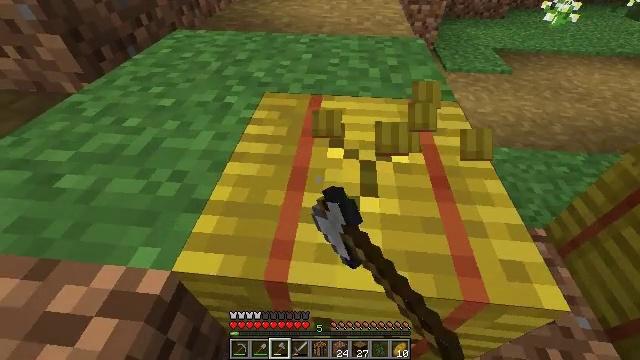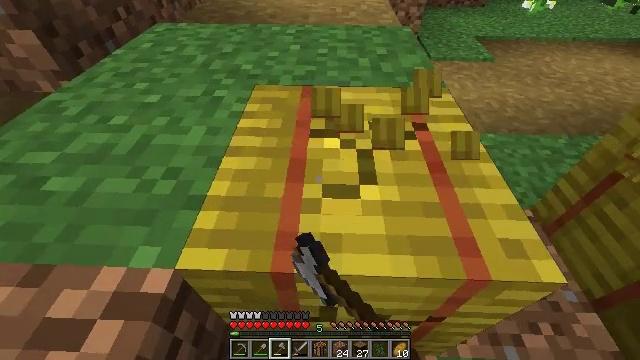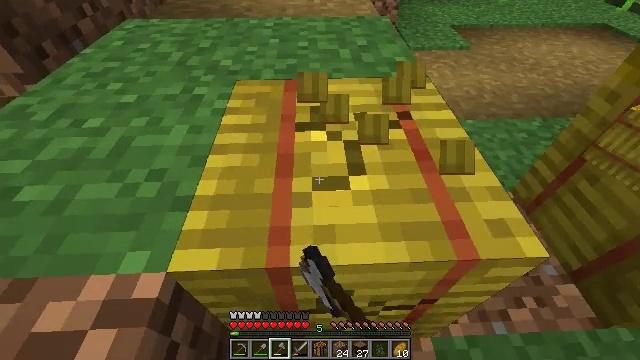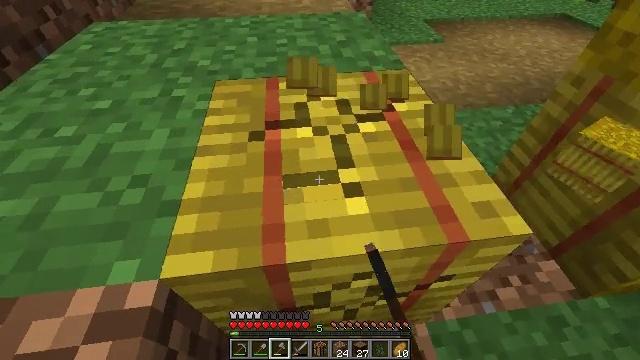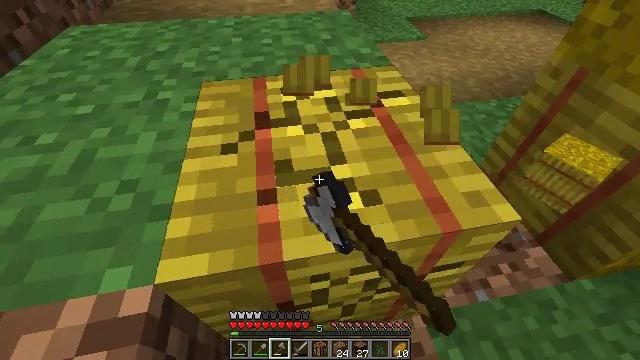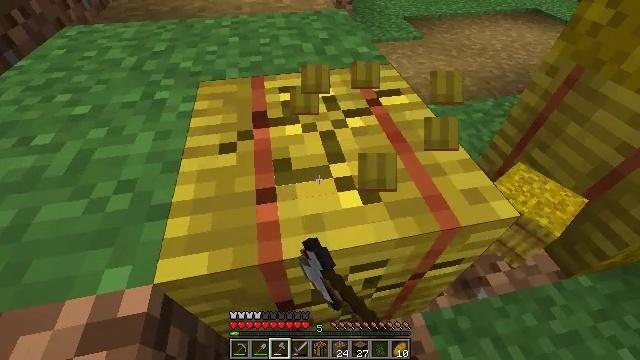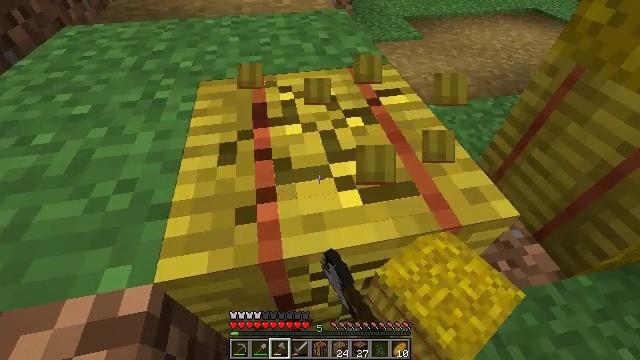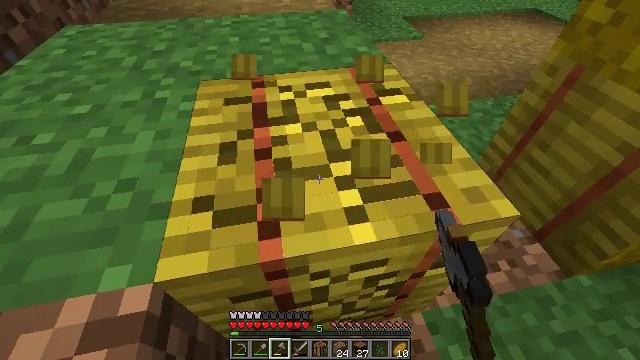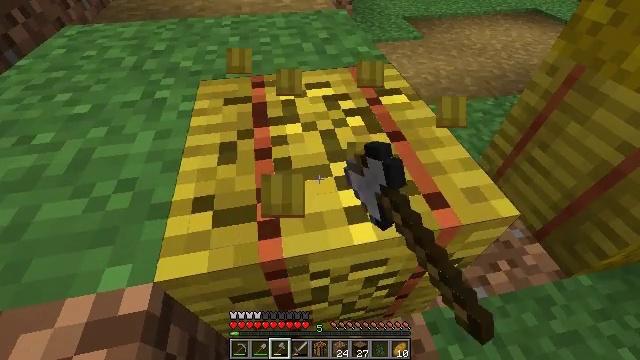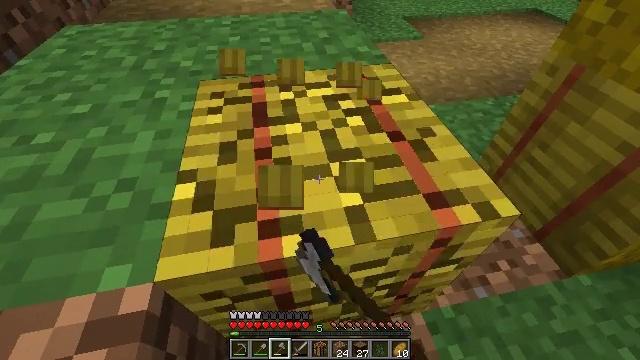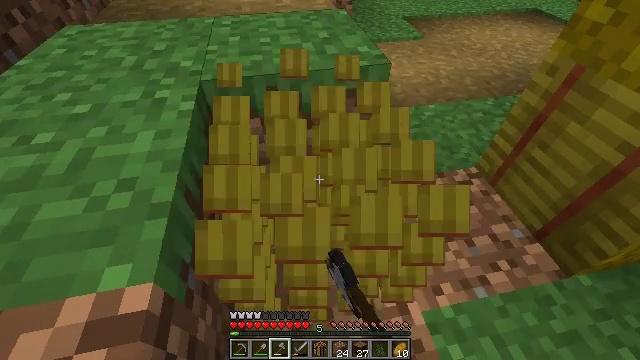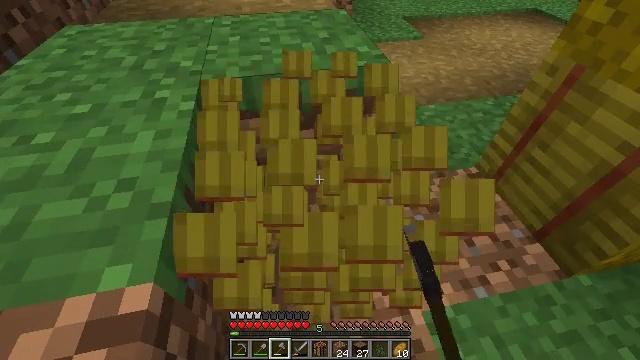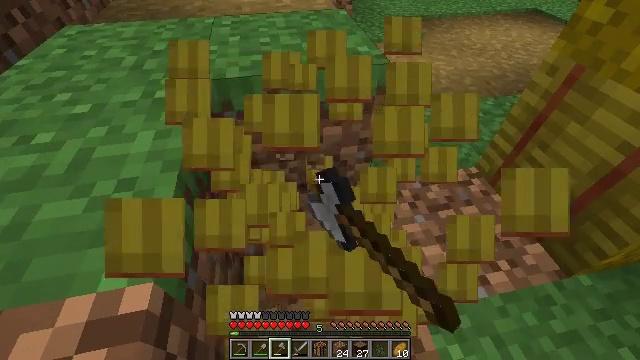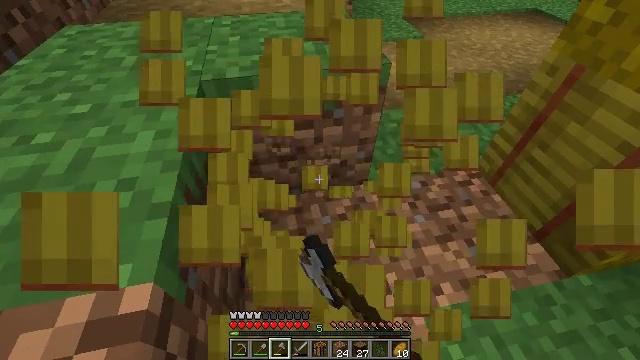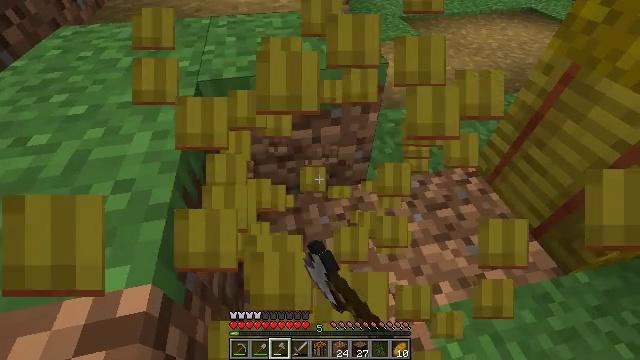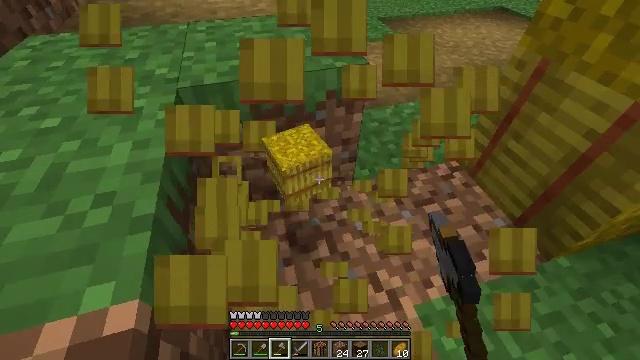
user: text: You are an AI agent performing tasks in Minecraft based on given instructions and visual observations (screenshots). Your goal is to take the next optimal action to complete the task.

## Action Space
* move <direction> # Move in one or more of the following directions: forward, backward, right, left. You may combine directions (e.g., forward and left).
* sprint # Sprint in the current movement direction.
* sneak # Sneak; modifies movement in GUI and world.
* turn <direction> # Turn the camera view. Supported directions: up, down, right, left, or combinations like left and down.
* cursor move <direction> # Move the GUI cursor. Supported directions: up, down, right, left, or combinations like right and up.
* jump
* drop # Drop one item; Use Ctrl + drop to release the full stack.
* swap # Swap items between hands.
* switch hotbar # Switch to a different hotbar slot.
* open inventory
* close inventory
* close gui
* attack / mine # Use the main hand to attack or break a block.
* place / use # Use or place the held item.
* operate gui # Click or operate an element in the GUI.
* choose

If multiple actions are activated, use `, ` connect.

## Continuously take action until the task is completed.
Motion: motion action
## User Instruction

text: Harvest hay blocks from the village.
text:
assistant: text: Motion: turn right and down, attack / mine
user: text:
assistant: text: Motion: turn right and down, attack / mine
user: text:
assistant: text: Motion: turn right, attack / mine
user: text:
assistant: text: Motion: turn right, attack / mine
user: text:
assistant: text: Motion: attack / mine
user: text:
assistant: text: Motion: attack / mine
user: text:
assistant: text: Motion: attack / mine
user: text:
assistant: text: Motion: attack / mine
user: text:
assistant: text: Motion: attack / mine
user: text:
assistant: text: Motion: attack / mine
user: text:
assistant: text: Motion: attack / mine
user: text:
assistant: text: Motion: attack / mine
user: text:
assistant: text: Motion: attack / mine
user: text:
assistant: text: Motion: attack / mine
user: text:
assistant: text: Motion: turn right, attack / mine
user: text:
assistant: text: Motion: move forward and move left, turn right and up, attack / mine
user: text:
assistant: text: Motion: move forward and move left, turn right and up, attack / mine
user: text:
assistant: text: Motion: move forward and move left, turn right and up, attack / mine
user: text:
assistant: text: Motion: move forward and move left, turn right and up, attack / mine
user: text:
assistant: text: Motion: turn right and up, attack / mine
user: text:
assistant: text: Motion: turn right and up, attack / mine
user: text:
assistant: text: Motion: attack / mine
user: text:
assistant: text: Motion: attack / mine
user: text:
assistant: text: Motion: attack / mine
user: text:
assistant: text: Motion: turn right and up, attack / mine
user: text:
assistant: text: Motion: turn right and up, attack / mine
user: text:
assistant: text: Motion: turn right and up, attack / mine
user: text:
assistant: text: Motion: attack / mine
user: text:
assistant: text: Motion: attack / mine
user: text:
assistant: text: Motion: attack / mine